Question: while joining two tables,i executed one query but it is not displaying second table data properly instead it is showing garbage value..
The query i used is,
'''
select p.machinenumber,
max(case when (p.shift)=1 then xxxx end) s1_xxxx,
max(case when (p.shift)=2 then xxxx end) s2_xxxx,
avg(case when (p.shift)=1 then yyyy end) s1_yyyy ,
avg(case when (p.shift)=2 then yyyy end) s2_yyyy
from pdata p
inner join (select count(case when (shift)=1 and (ename)=1 then ename end) s1_wa,
count(case when (shift)=1 and (ename)=2 then errorname end) s1_we,
count(case when (shift)=2 and (ename)=1 then errorname end) s2_wa,
count(case when (shift)=2 and (ename)=2 then ename end) s2_we,
count(case when (shift)=1 and (ename)=0 then ename end) s1_merror,
count(case when (shift)=2 and (ename)=0 then ename end) s2_merror from mstop)m
on p.mnumber=m.mnumber
where date(p.proddate)='2013-02-25';
'''
Please solve this issue??
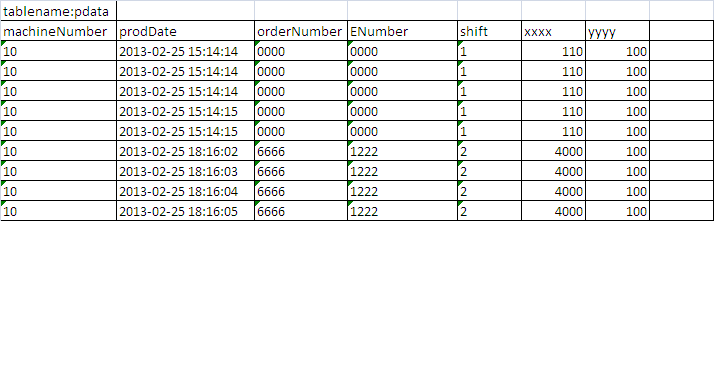
Answer: It's because you have not the column 'mnumber' on the subquery. You need to 'SELECT' the column name inside the subquery in order to be visible on the joins. Don't forget to add 'GROUP BY' clause in your query.
'''
select p.machinenumber,
max(case when (p.shift)=1 then xxxx end) s1_xxxx,
max(case when (p.shift)=2 then xxxx end) s2_xxxx,
avg(case when (p.shift)=1 then yyyy end) s1_yyyy ,
avg(case when (p.shift)=2 then yyyy end) s2_yyyy
from pdata p
inner join
(
select mnumber,
count(case when (shift)=1 and (ename)=1 then ename end) s1_wa,
count(case when (shift)=1 and (ename)=2 then errorname end) s1_we,
count(case when (shift)=2 and (ename)=1 then errorname end) s2_wa,
count(case when (shift)=2 and (ename)=2 then ename end) s2_we,
count(case when (shift)=1 and (ename)=0 then ename end) s1_merror,
count(case when (shift)=2 and (ename)=0 then ename end) s2_merror
from mstop
GROUP BY mnumber
) m on p.mnumber=m.mnumber
where date(p.proddate)='2013-02-25'
GROUP BY p.machinenumber
'''